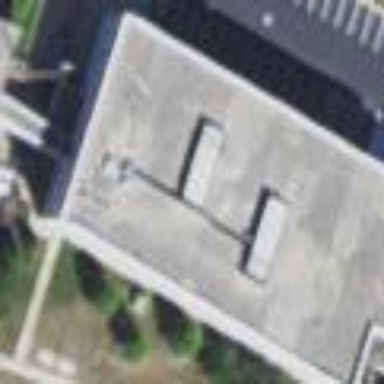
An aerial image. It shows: Office building.